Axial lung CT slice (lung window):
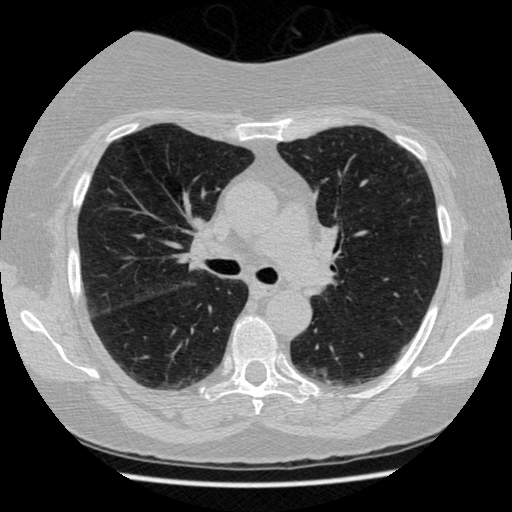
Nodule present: no